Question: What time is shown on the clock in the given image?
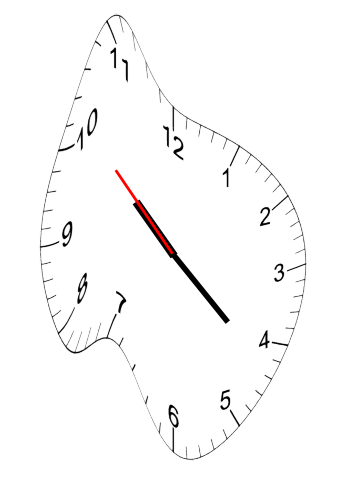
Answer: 10:21:52